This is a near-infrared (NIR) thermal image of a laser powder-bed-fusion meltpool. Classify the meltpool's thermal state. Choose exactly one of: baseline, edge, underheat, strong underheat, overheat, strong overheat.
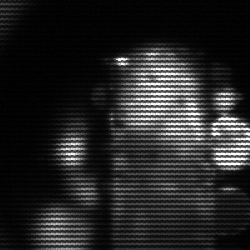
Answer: strong underheat